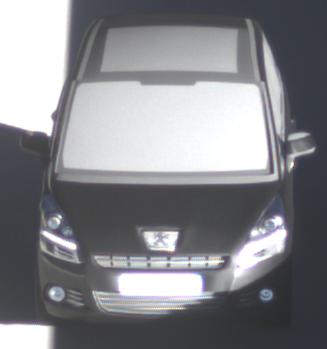
Make: Peugeot
Model: 5008 120 VTi
Detailed model: 5008 (I) Van
Model produced from: 2009/10
Model produced until: 2011/07
Doors: 5
Color: black
Road condition: dry road
Daytime: morning or afternoon
Contrast: high contrast